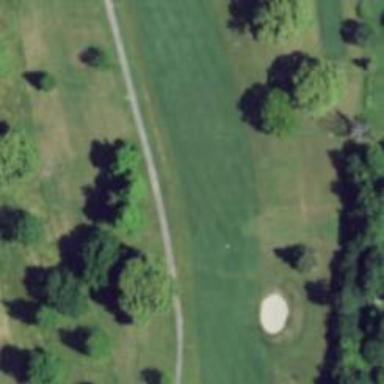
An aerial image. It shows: View of golf hole.